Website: slack
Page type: billing-address
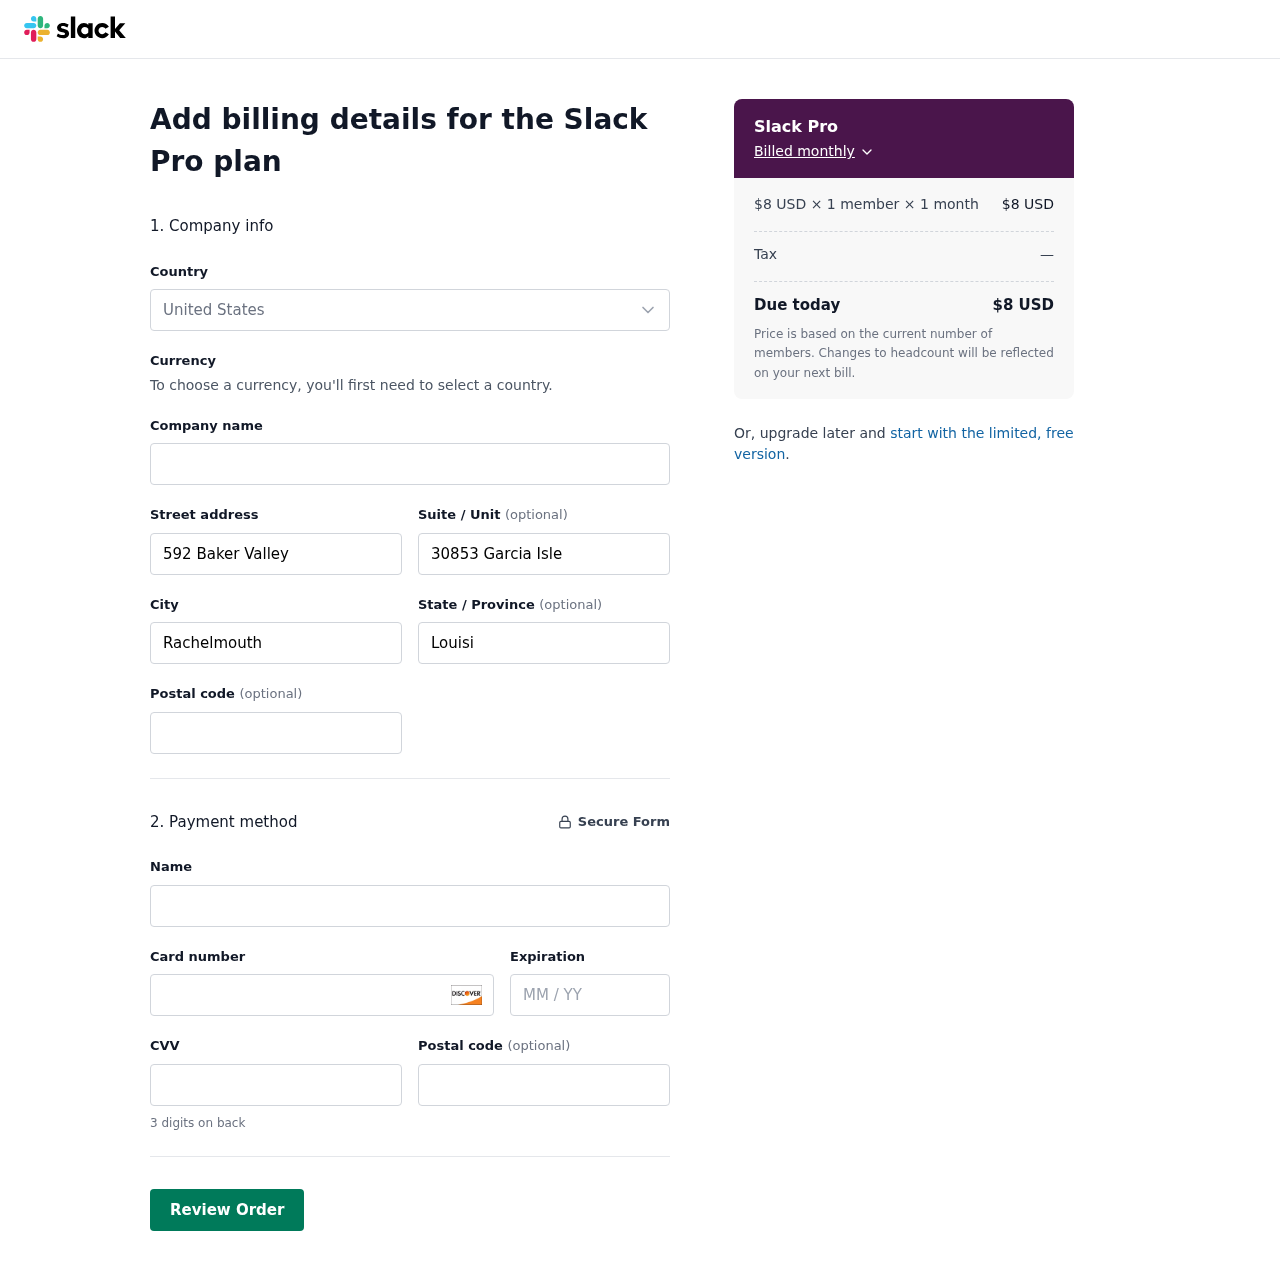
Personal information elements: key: PII_CARD_CVV
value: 252
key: PII_CARD_EXPIRY
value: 10/30
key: PII_CARD_NUMBER
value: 6011 9191 8978 6440
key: PII_CITY
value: Rachelmouth
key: PII_COUNTRY
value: United States
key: PII_FULLNAME
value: Sherri King
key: PII_POSTCODE
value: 30225
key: PII_POSTCODE2
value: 35156
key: PII_STATE
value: Louisiana
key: PII_STREET
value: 592 Baker Valley
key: PII_STREET2
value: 30853 Garcia Isle
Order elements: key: ORDER_PLAN_PRICE
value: $8 USD
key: ORDER_NUM_MEMBERS
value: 1 member
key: ORDER_NUM_MONTHS
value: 1 month
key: ORDER_SUBTOTAL
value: $8 USD
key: ORDER_TAX
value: —
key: ORDER_TOTAL
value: $8 USD